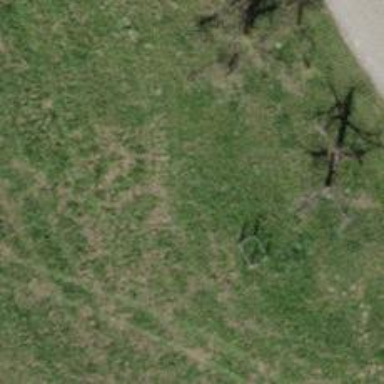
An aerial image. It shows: Memorial tree.